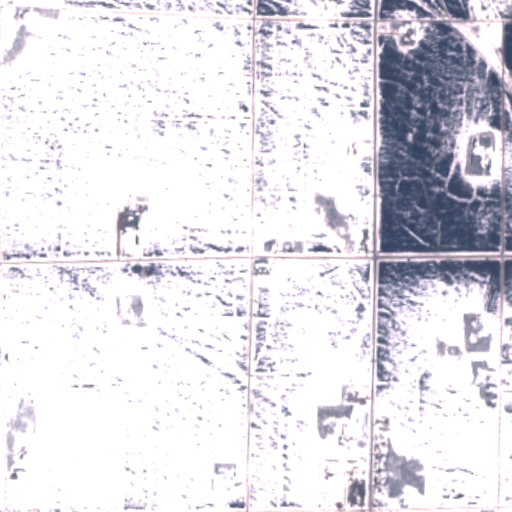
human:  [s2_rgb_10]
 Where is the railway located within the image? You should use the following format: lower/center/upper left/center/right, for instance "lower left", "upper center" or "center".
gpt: The railway is located in the upper of the image.
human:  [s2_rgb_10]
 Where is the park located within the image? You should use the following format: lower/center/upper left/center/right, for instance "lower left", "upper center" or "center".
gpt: There is no park in the image.